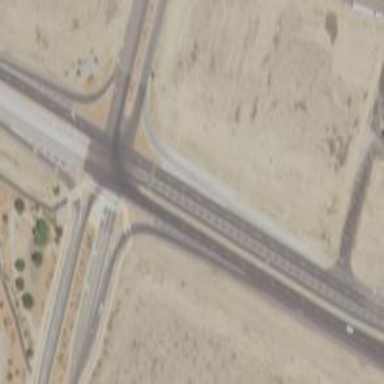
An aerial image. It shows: Primary link highway.